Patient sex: M
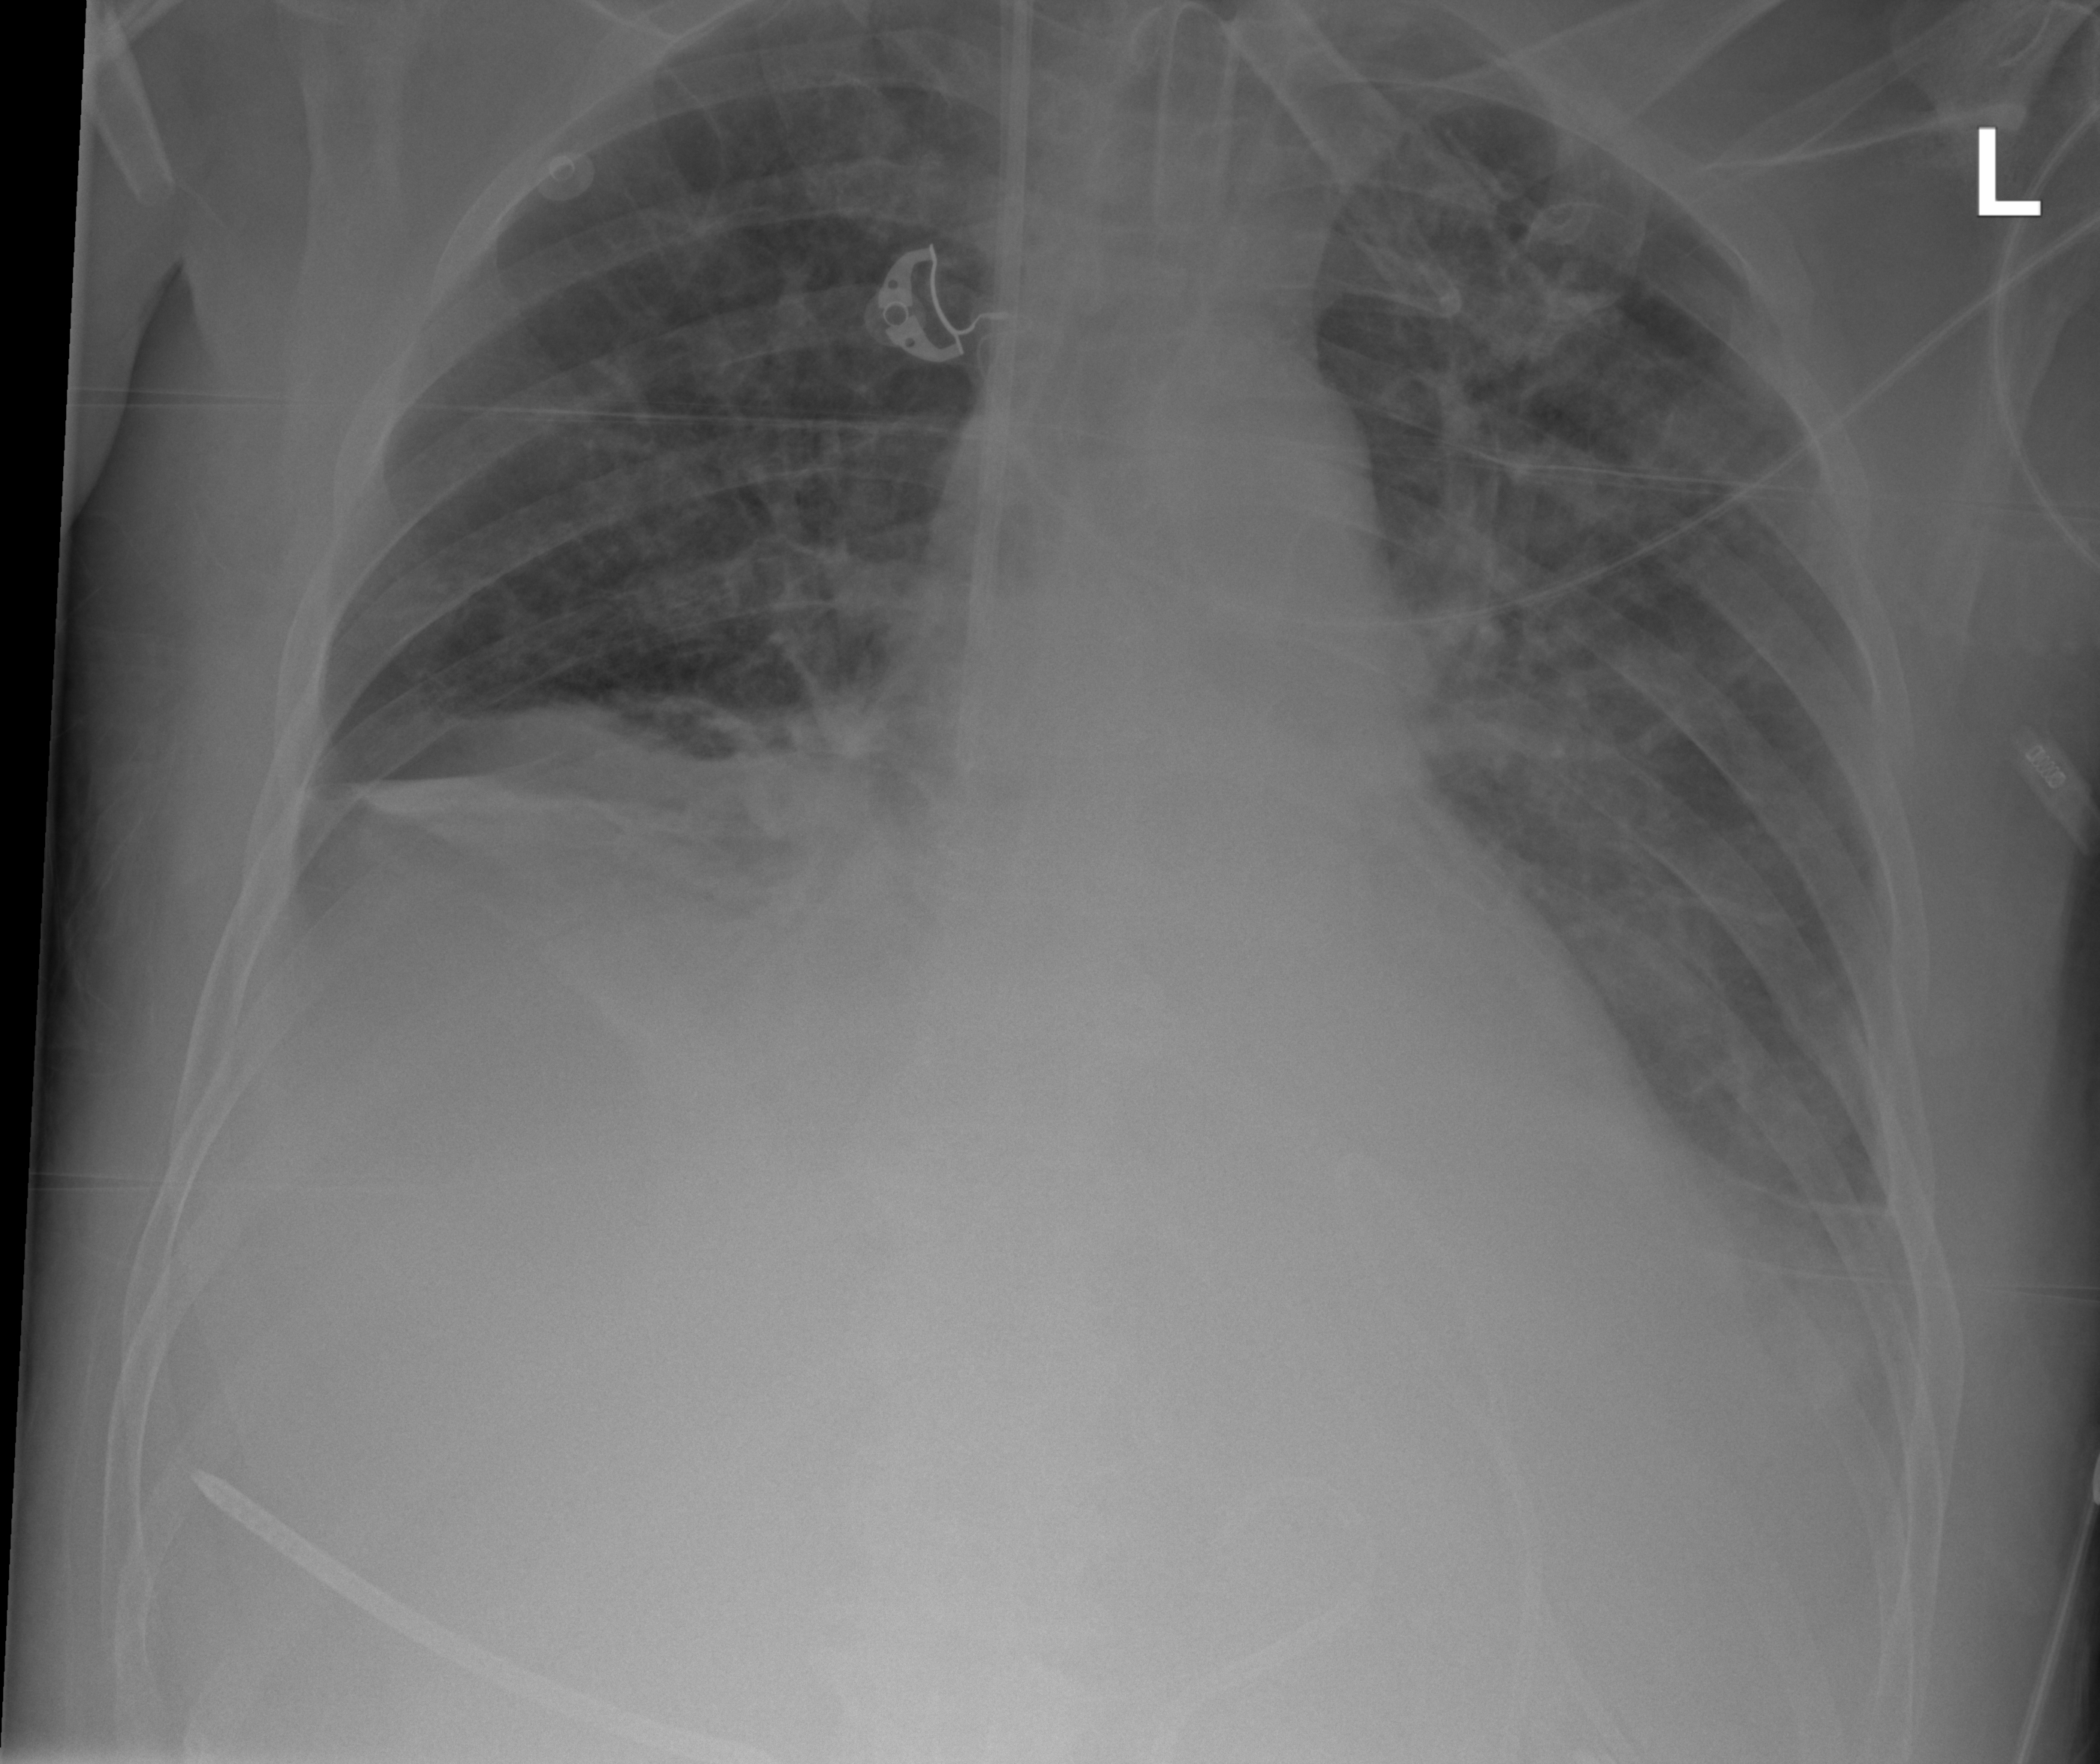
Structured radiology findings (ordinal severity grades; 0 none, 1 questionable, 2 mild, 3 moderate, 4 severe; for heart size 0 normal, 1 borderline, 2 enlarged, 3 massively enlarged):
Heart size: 0
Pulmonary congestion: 3
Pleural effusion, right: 2
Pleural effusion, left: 2
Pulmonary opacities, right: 2
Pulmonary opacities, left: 2
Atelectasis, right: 3
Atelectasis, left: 2